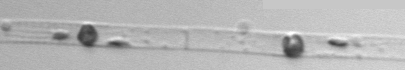
Label: Dactyliosolen_blavyanus